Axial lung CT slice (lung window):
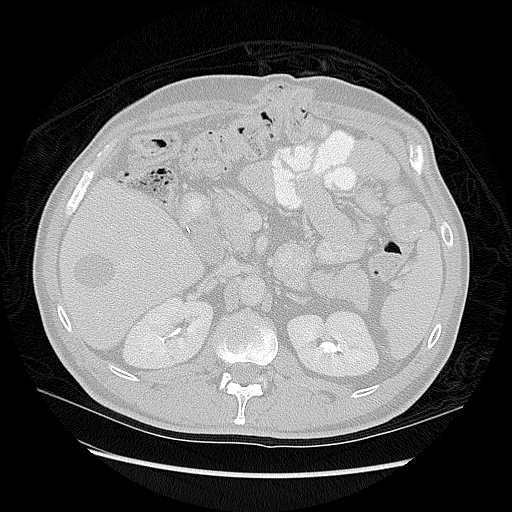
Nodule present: no